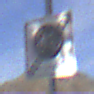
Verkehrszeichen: EndeFahrradstrasse
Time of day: MorningAfternoon
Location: Outdoor (RoadRail)
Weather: PartlyCloudy
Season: NotSpecified
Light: Natural